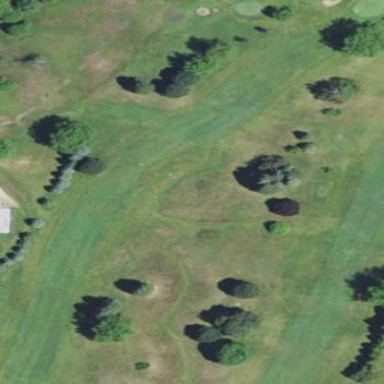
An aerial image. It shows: Golf fairway surrounded by grass.